Question: How to implement collapsing toolbar layout design like Google IO 2015 using 'Design Library'

: In this the toolbar is at the bottom in upper section. I need the toolbar to be scrolling like this attached with the 'textview' or any other 'view' of upper section.
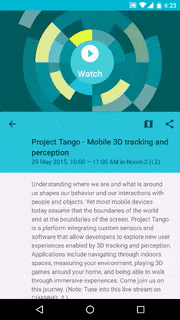
Answer: Finally i was able to implement it.
'''
<?xml version="1.0" encoding="utf-8"?>
<android.support.design.widget.CoordinatorLayout xmlns:android="http://schemas.android.com/apk/res/android"
xmlns:app="http://schemas.android.com/apk/res-auto"
xmlns:tools="http://schemas.android.com/tools"
android:layout_width="match_parent"
android:layout_height="match_parent"
tools:context="com.vipul.myapplication.ScrollingActivity">
<android.support.design.widget.AppBarLayout
android:id="@+id/app_bar"
android:layout_width="match_parent"
android:layout_height="wrap_content"
app:elevation="6dp"
android:theme="@style/AppTheme.AppBarOverlay">
<android.support.design.widget.CollapsingToolbarLayout
android:id="@+id/toolbar_layout"
android:layout_width="match_parent"
android:layout_height="match_parent"
app:contentScrim="?attr/colorPrimary"
app:layout_scrollFlags="scroll|enterAlwaysCollapsed">
<ImageView
android:layout_width="match_parent"
android:layout_height="wrap_content"
android:background="@drawable/placeholder"
android:fitsSystemWindows="true"
android:scaleType="centerCrop"
app:layout_collapseMode="parallax"/>
</android.support.design.widget.CollapsingToolbarLayout>
<FrameLayout
android:layout_width="match_parent"
android:layout_height="wrap_content"
android:clipChildren="false"
android:clipToPadding="false">
<android.support.v7.widget.Toolbar
android:layout_width="match_parent"
android:layout_height="?attr/actionBarSize"
android:id="@+id/toolbar"
app:title=" "
app:popupTheme="@style/AppTheme.PopupOverlay"/>
<LinearLayout
android:layout_width="match_parent"
android:layout_height="wrap_content"
android:layout_marginTop="?attr/actionBarSize"
android:layout_marginLeft="60dp"
android:layout_marginStart="60dp"
android:layout_marginRight="16dp"
android:paddingTop="8dp"
android:paddingBottom="8dp"
android:orientation="vertical">
<TextView
android:layout_width="match_parent"
android:layout_height="wrap_content"
android:text="@string/app_name"
android:textColor="#FFF"
android:textSize="18sp" />
<TextView
android:layout_width="match_parent"
android:layout_height="wrap_content"
android:layout_marginTop="5dp"
android:text="@string/app_name"
android:textColor="#FFF"
android:textSize="16sp" />
</LinearLayout>
</FrameLayout>
</android.support.design.widget.AppBarLayout>
<!--<include layout="@layout/content_scrolling" />-->
<android.support.v4.widget.NestedScrollView xmlns:android="http://schemas.android.com/apk/res/android"
xmlns:app="http://schemas.android.com/apk/res-auto"
xmlns:tools="http://schemas.android.com/tools"
android:layout_width="match_parent"
android:layout_height="match_parent"
app:layout_behavior="@string/appbar_scrolling_view_behavior">
<TextView
android:layout_width="wrap_content"
android:layout_height="wrap_content"
android:layout_margin="@dimen/text_margin"
android:text="@string/large_text" />
</android.support.v4.widget.NestedScrollView>
</android.support.design.widget.CoordinatorLayout>
'''
<URL>